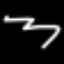
Label: squiggle